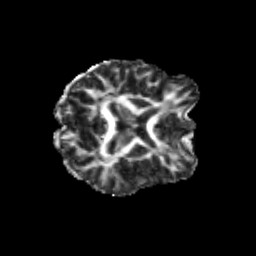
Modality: FA
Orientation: axial
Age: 21
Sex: male
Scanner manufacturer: siemens
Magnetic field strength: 3 T
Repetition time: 3.5 s
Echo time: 0.104 s